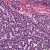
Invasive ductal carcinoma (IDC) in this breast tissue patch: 1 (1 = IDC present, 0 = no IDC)